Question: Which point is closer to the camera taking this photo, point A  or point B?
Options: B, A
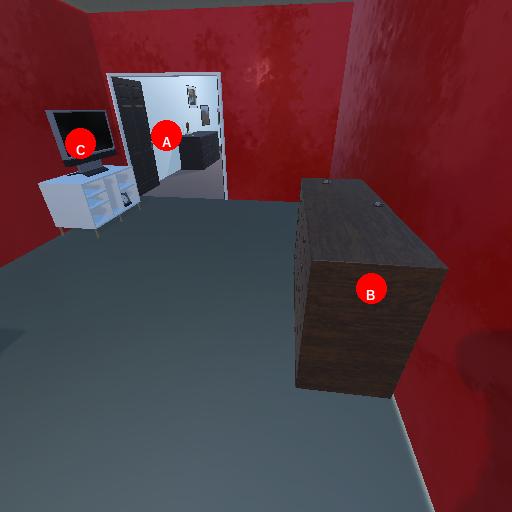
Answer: B